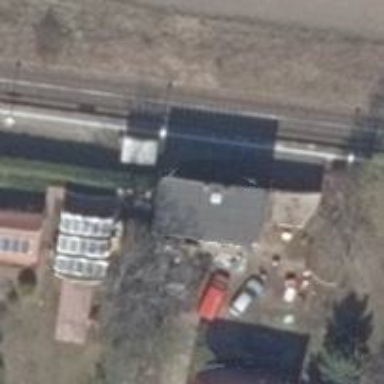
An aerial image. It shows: Public transport station located at railway halt.